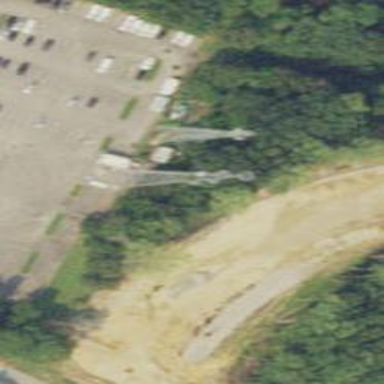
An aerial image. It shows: Mast tower used for communication.